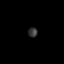
Tissue: prostate
Cell type: T cells
Senescence score: 0.2915
Nuclear area (px): 89
Mean DAPI intensity: 54.034